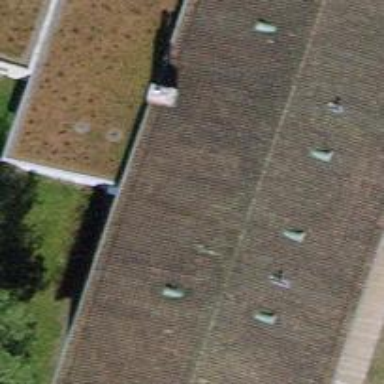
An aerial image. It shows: Building with brown gabled roof.